Question: I want to know how to make text field like below by using JavaScript and HTML.

This text field highlights username with blue box.
Do you know any good tutorials?
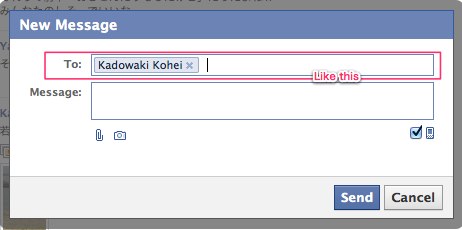
Answer: If jQuery is alright with you, then number of plugins with tutorials could be found. For examples,
- <URL>